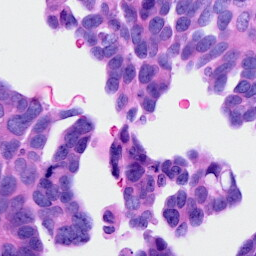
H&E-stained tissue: Ovarian